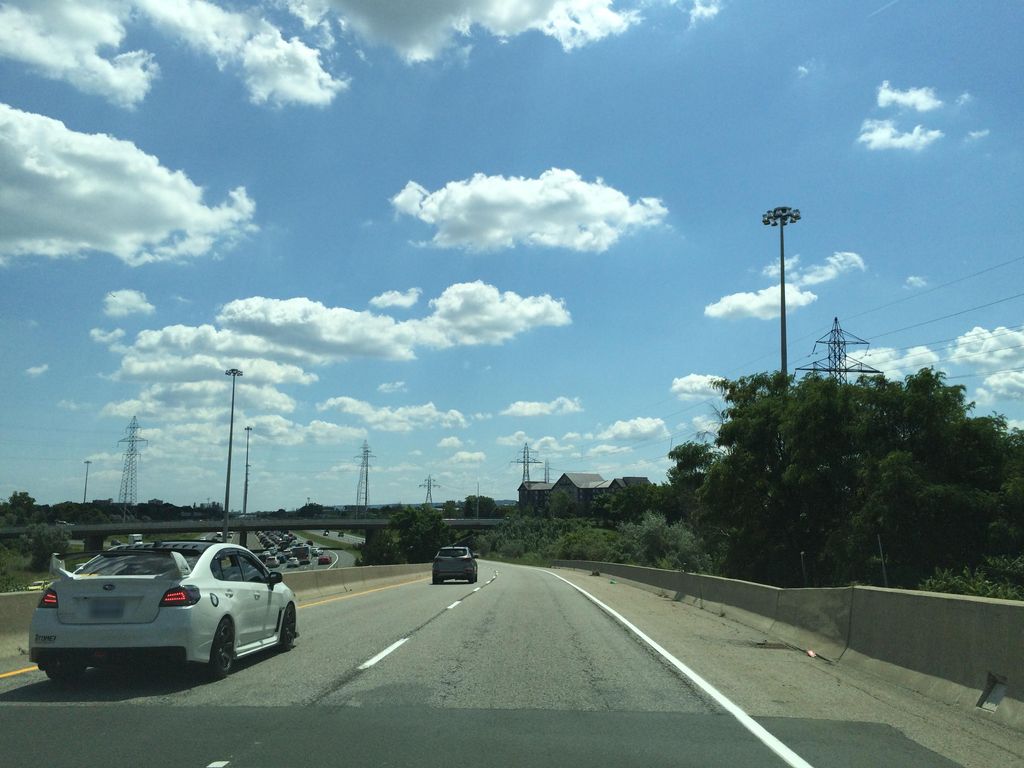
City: hamilton